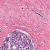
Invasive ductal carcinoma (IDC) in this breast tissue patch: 0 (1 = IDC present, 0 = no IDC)